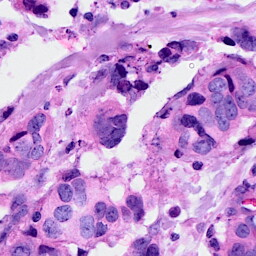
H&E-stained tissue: Breast